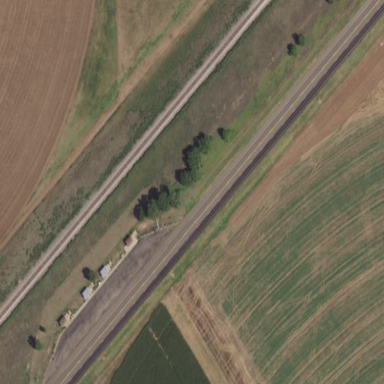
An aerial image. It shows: Rest area on the road with picnic tables.